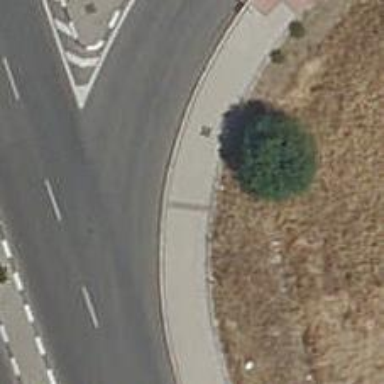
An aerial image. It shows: Sidewalk.